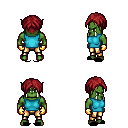
a pixel art fantasy rpg character, male body template, orc, green skin, teal sleeveless shirt, gold greaves, brunette parted hairstyle, gold gloves, black slippers, four views (front, back, left, right), 2x2 character sprite sheet, small pixel art, hard edges, no anti-aliasing